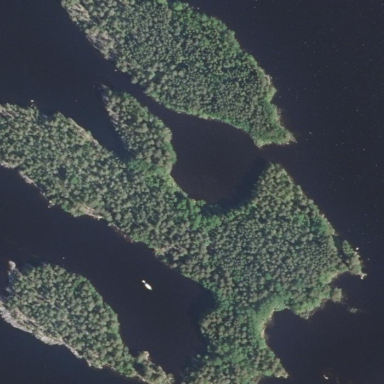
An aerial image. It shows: Islet surrounded by woodland.